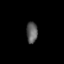
Tissue: lung
Cell type: Endothelial cells
Senescence score: 0.5559
Nuclear area (px): 233
Mean DAPI intensity: 92.639